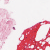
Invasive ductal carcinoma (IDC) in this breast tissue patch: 0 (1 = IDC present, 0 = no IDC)